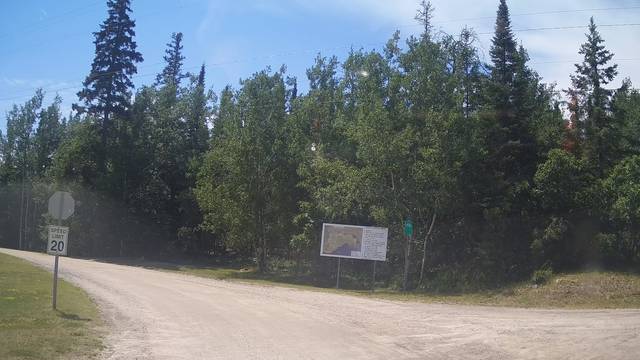
Region: Canada
Coordinates: 49.753, -94.48